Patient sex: F
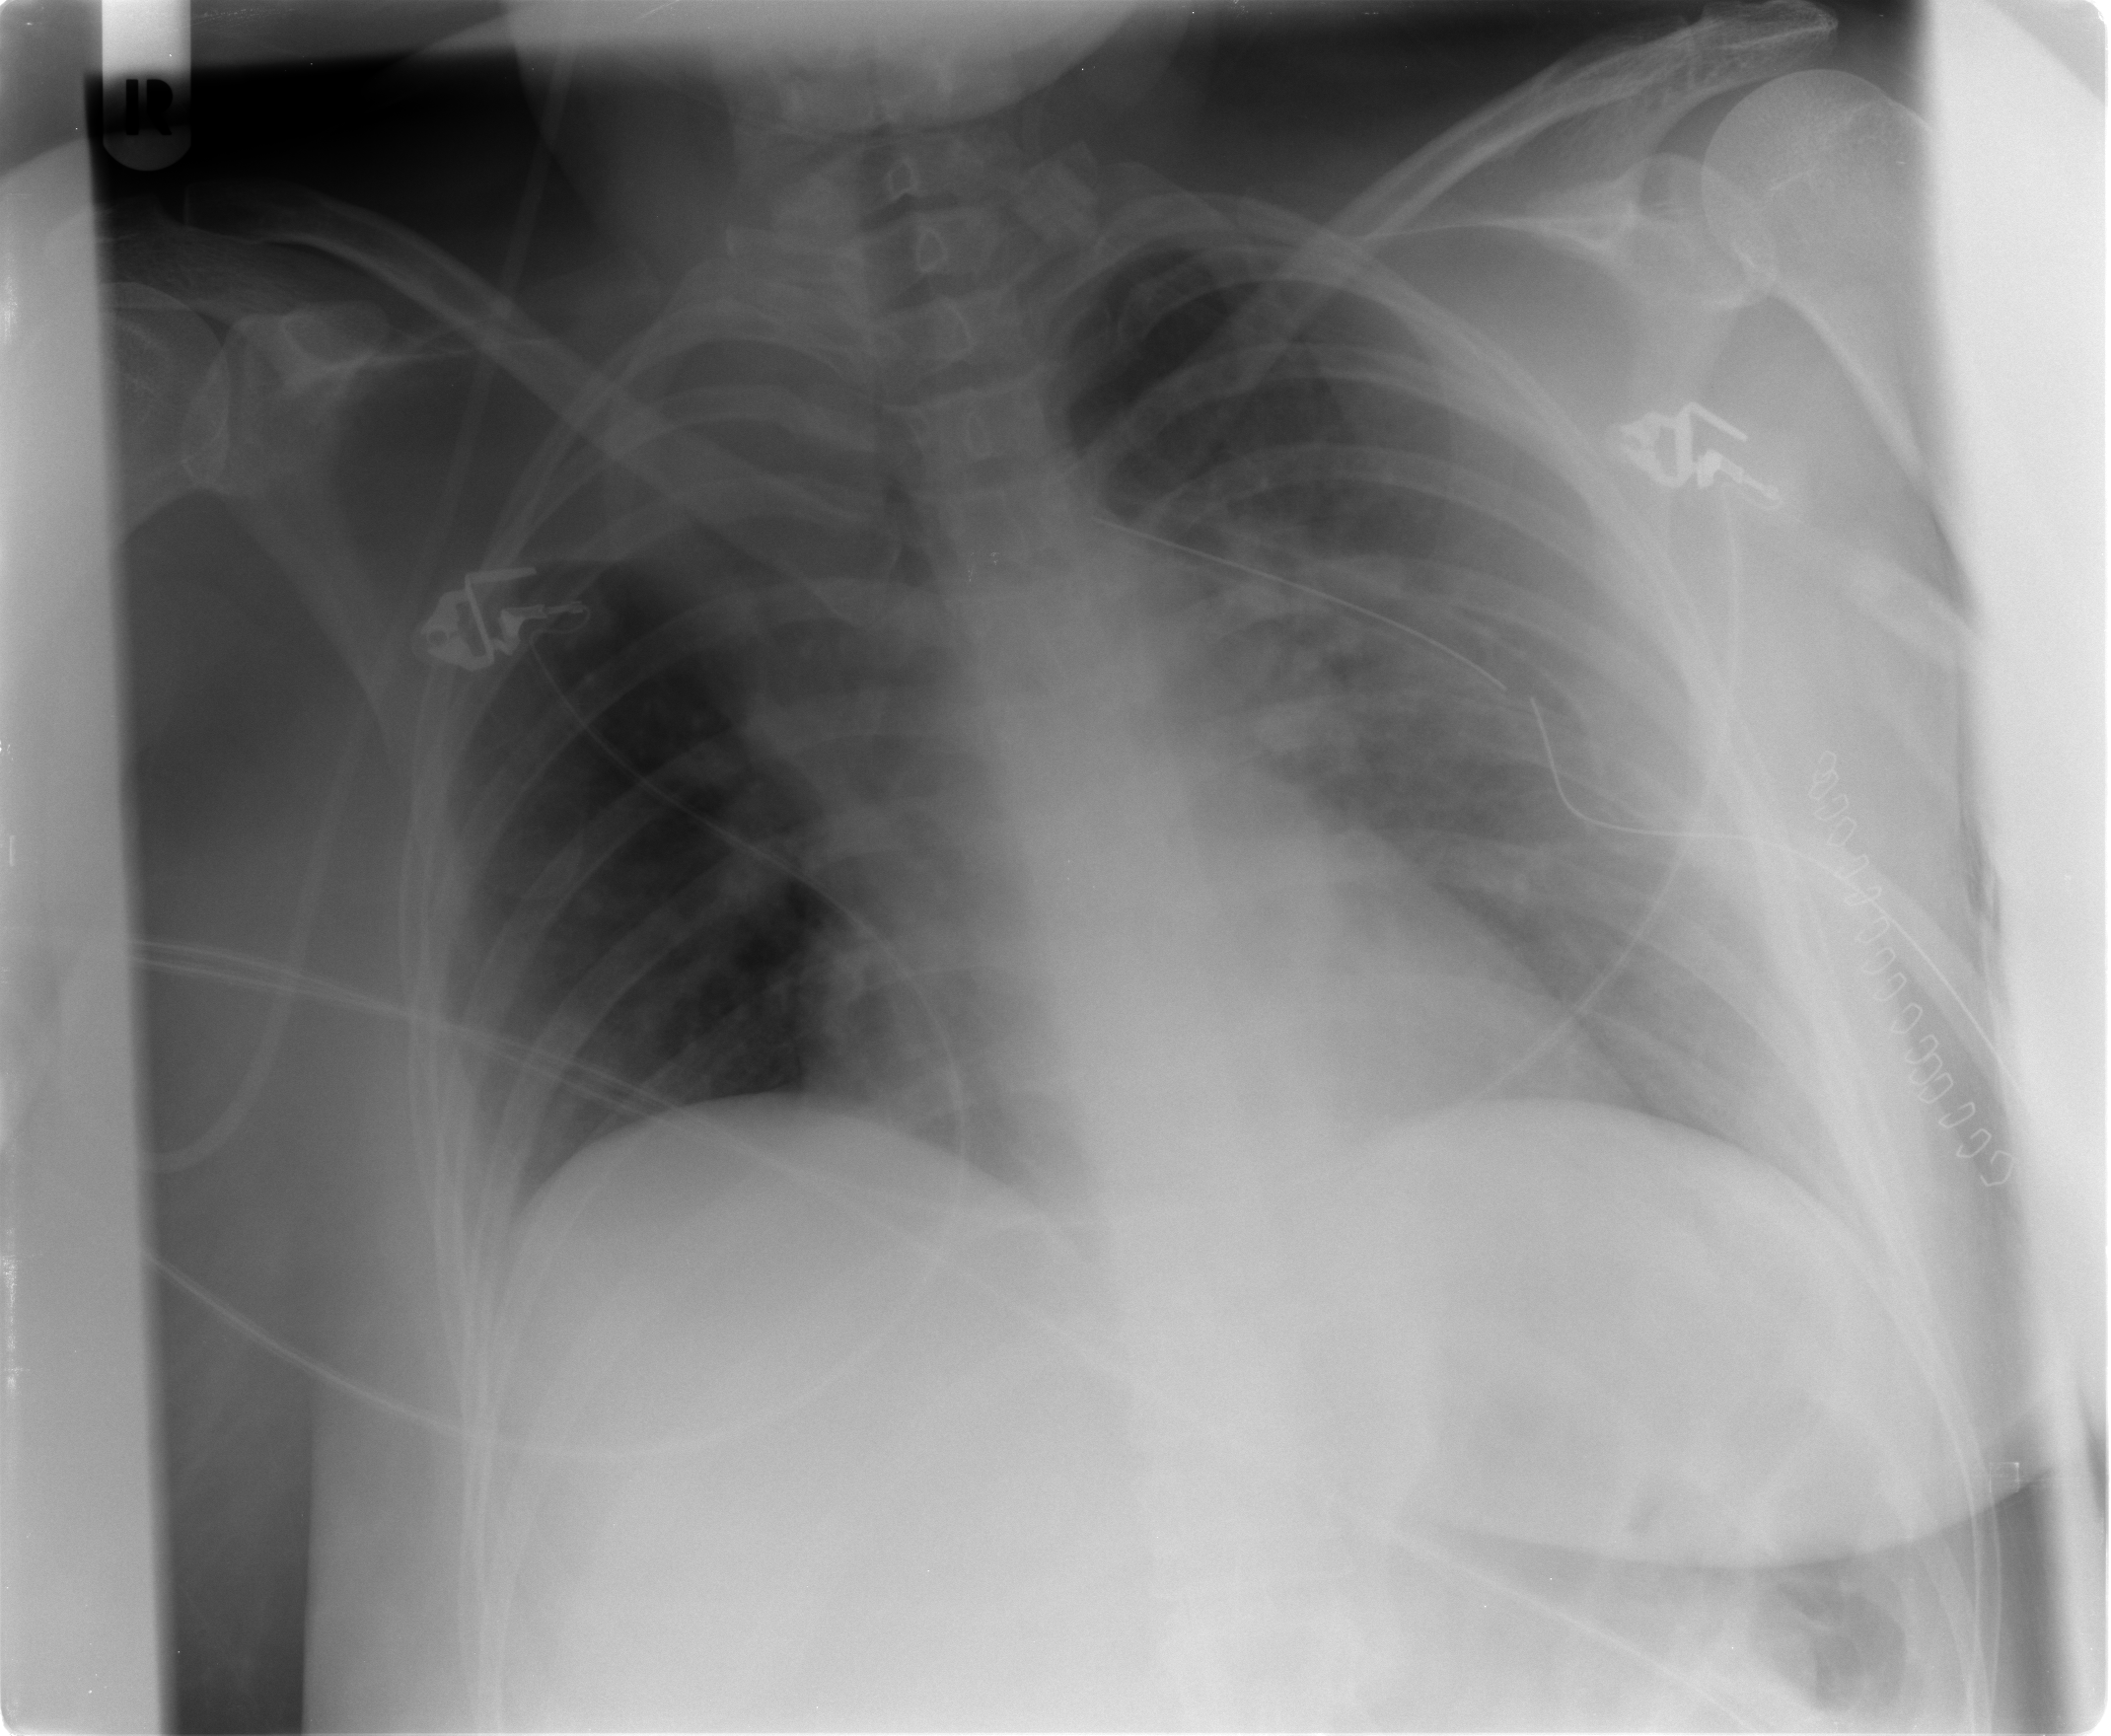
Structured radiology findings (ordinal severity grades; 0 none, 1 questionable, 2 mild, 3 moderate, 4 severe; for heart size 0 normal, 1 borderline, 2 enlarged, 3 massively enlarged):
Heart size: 0
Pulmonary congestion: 0
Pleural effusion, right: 3
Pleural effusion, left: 2
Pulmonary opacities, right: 0
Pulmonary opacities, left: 0
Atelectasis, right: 2
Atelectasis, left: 2